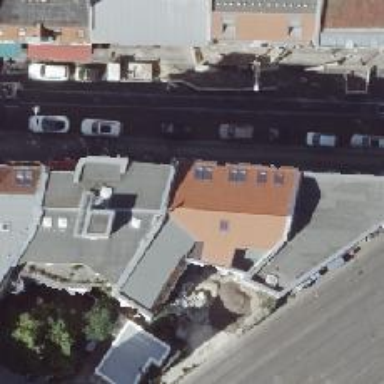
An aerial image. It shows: Cafe.